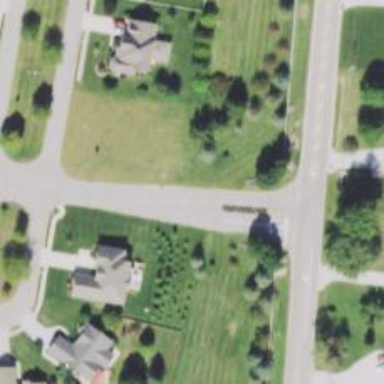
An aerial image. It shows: Residential road.